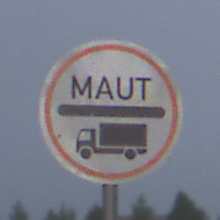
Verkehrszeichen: Mautpflicht
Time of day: SunriseSunset
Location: Outdoor (Nature)
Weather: Overcast
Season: NotSpecified
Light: Natural